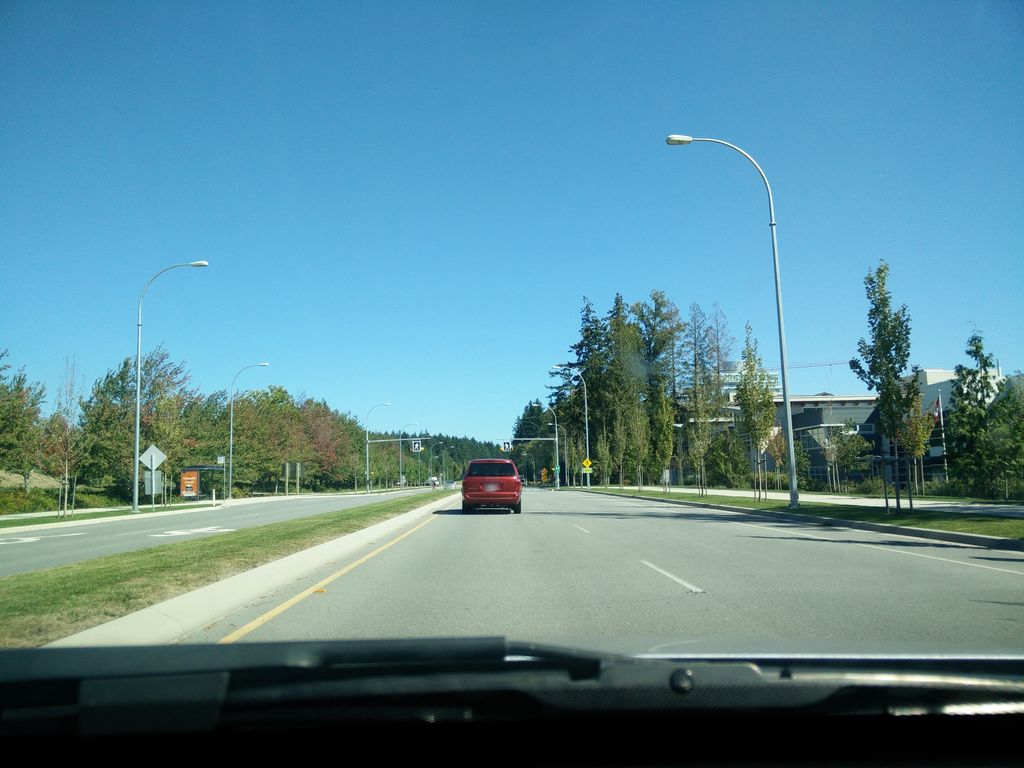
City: vancouver